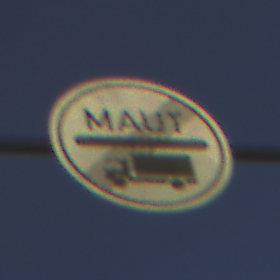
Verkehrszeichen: EndeMautpflicht
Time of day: SunriseSunset
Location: Outdoor (Nature)
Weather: PartlyCloudy
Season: NotSpecified
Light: Natural